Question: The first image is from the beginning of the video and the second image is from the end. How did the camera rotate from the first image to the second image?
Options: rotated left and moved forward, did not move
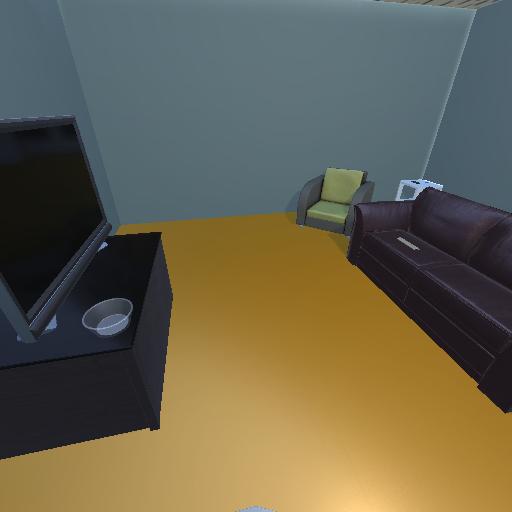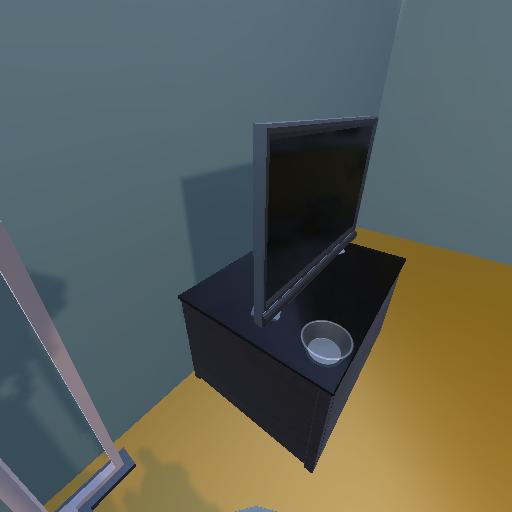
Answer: rotated left and moved forward